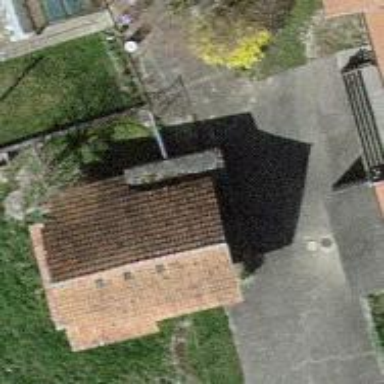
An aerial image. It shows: Driveway.